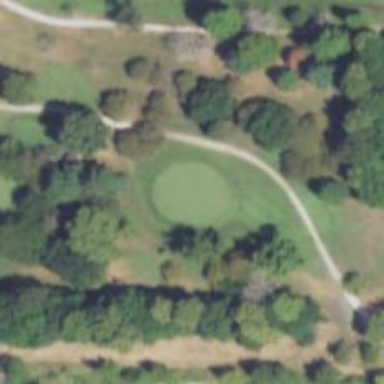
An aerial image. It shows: Golf hole.